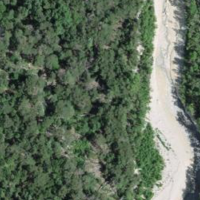
EUNIS habitat code: 43
Species observed at this site:
Cephalanthera rubra